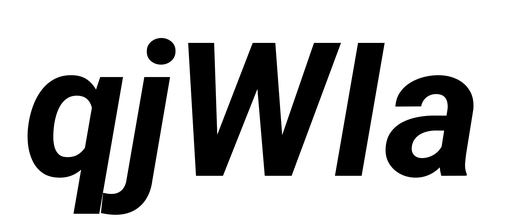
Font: Roboto-Italic_Bold_Italic